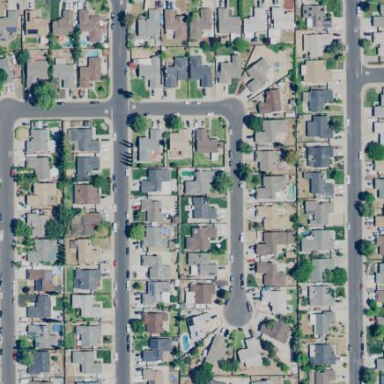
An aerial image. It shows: Residential area composed of single-family homes.